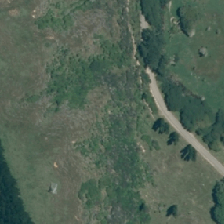
Land cover: grose_broom